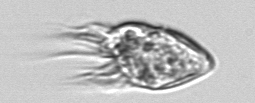
Label: Strombidium_morphotype1